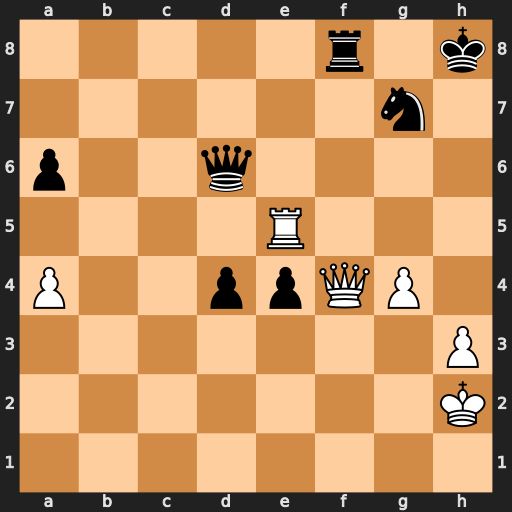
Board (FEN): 5r1k/6n1/p2q4/4R3/P2ppQP1/7P/7K/8
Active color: w
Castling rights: -
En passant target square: -
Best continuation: Rh5+ Nxh5 Qxd6